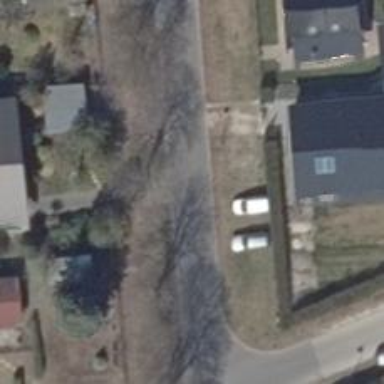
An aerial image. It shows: Footway with concrete surface.